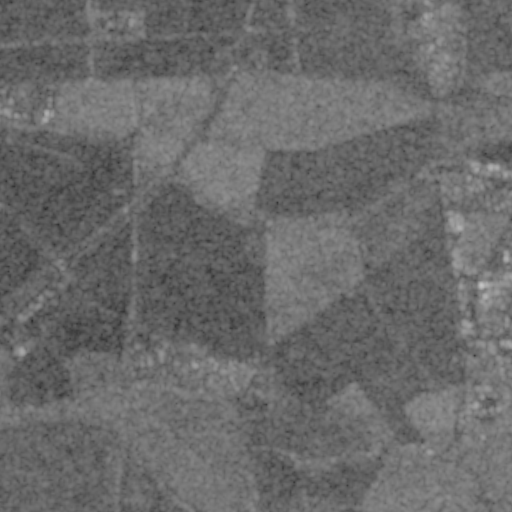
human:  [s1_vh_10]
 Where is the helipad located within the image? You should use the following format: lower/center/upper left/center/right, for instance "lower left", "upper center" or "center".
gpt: The helipad is located in the upper right of the image.
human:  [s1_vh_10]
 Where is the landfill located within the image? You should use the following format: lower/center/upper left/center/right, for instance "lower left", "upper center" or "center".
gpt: The landfill is located in the upper left of the image.
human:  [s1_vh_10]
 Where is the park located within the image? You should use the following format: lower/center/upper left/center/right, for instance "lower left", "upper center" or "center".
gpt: The park is located in the upper right of the image.
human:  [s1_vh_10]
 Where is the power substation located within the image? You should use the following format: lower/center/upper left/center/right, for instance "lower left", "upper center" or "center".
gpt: The power substation is located in the lower right of the image.
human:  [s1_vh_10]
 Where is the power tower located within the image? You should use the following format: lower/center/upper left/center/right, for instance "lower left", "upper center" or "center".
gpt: The power tower is located in the lower of the image.
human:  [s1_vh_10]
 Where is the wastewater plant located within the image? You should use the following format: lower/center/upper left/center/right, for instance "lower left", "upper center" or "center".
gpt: The wastewater plant is located in the lower right of the image.
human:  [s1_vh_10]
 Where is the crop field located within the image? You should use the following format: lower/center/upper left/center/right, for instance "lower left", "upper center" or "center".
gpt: There is no crop field in the image.

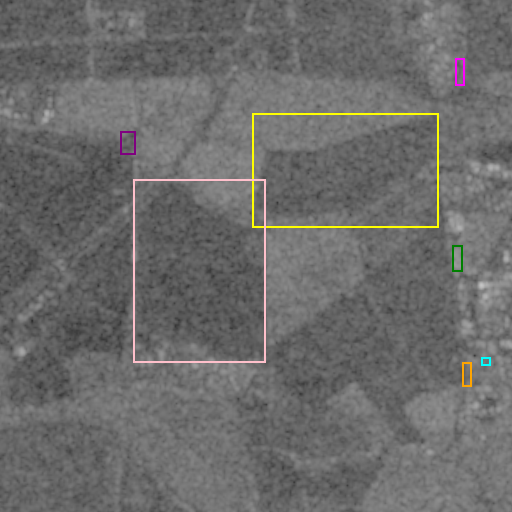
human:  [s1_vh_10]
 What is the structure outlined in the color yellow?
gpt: The structure outlined in yellow is an airport.
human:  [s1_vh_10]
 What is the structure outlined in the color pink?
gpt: The structure outlined in pink is a crop field.
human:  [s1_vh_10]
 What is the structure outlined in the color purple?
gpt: The structure outlined in purple is a landfill.
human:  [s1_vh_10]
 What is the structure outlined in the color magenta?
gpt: The structure outlined in magenta is a park.
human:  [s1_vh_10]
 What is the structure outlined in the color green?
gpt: The structure outlined in green is a parking lot.
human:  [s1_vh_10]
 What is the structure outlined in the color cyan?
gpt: The structure outlined in cyan is a power substation.
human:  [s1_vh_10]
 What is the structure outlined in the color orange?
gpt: The structure outlined in orange is a wastewater plant.
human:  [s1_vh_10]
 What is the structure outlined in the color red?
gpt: There is no red outline.